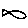
Label: fish